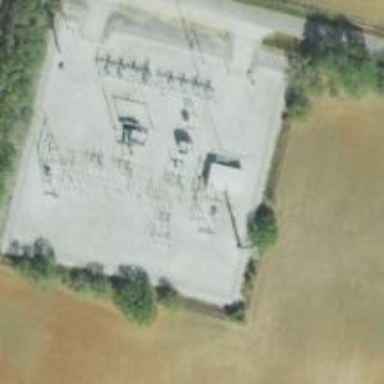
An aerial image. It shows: Switch for power supply.